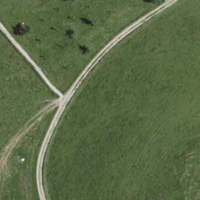
EUNIS habitat code: 24
Species observed at this site:
Milvus milvus